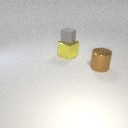
large yellow metal cube below small gray rubber cube